Interaction volume radius: 10 \u00c5
Interaction volume height: 10 \u00c5
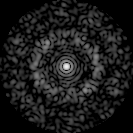
Disorder parameter: 0.8359